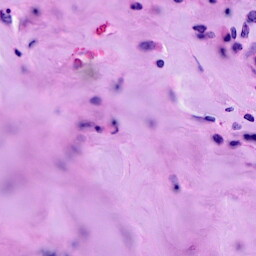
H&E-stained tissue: Breast